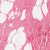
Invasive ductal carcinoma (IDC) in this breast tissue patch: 0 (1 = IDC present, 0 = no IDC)